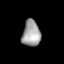
Tissue: lung
Cell type: Epithelial cells
Senescence score: 0.1437
Nuclear area (px): 466
Mean DAPI intensity: 160.043